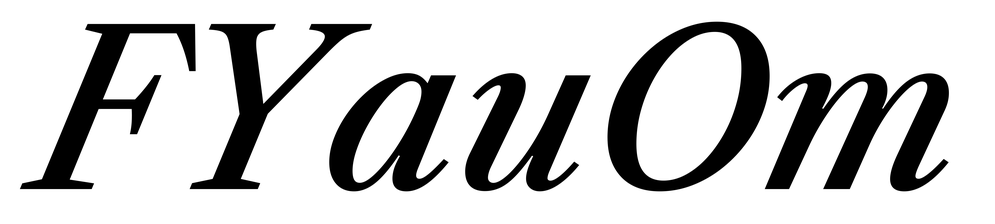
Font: LibreCaslonText-Italic_Medium_Italic